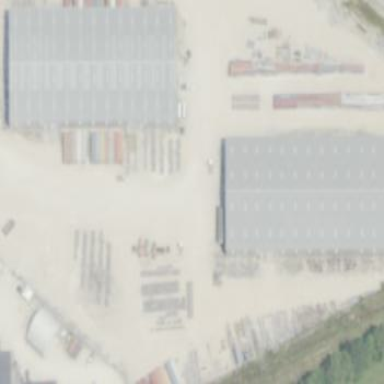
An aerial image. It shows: Warehouse.